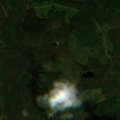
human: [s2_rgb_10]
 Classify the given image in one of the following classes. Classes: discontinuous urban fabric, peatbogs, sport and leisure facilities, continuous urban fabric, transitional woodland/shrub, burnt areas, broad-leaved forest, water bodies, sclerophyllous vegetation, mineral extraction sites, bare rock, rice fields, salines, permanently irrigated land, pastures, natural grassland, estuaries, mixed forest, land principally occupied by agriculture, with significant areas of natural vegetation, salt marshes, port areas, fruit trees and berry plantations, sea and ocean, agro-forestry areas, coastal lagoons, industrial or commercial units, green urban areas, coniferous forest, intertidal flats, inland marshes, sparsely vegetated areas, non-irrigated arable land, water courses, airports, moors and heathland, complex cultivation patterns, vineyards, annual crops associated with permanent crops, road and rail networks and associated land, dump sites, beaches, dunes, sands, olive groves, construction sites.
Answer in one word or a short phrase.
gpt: coniferous forest, transitional woodland/shrub